Interaction volume radius: 10 \u00c5
Interaction volume height: 25 \u00c5
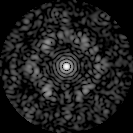
Disorder parameter: 0.7324